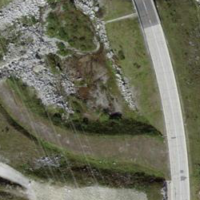
EUNIS habitat code: 31
Species observed at this site:
Primula hirsuta
Kalmia procumbens